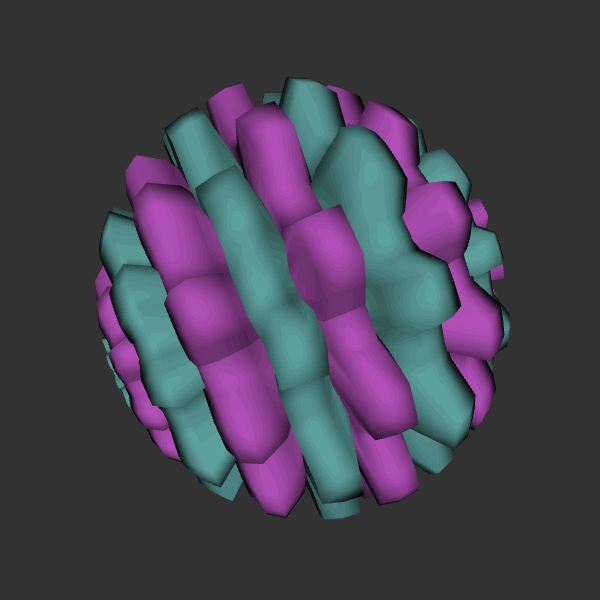
Background: dark